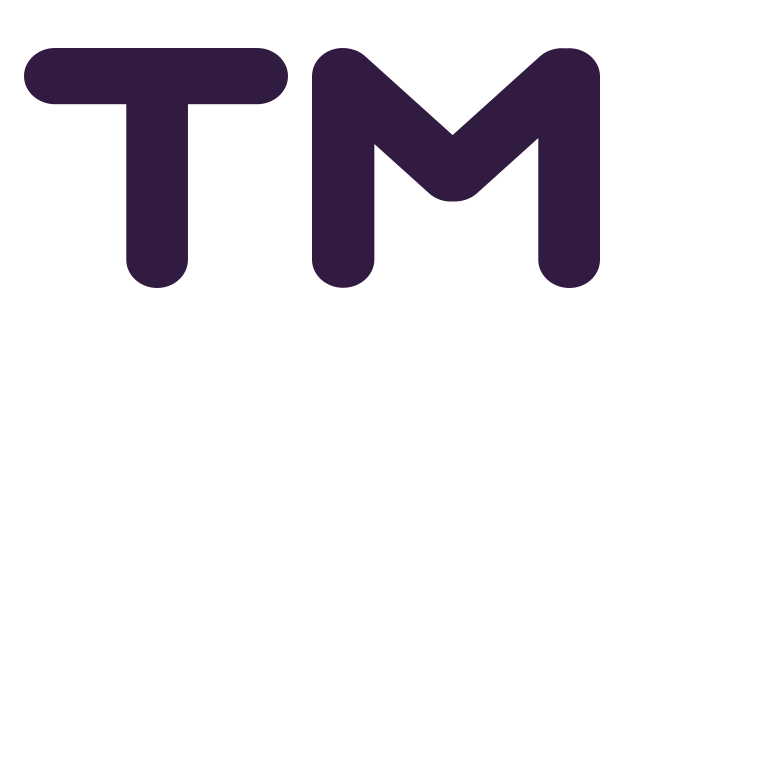
trade mark flat